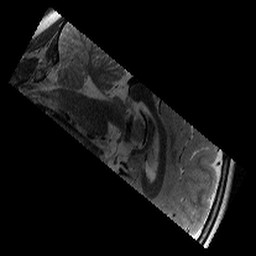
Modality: T2w
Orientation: sagittal
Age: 9
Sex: male
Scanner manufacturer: siemens
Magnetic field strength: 3 T
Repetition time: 9.23 s
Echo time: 0.067 s